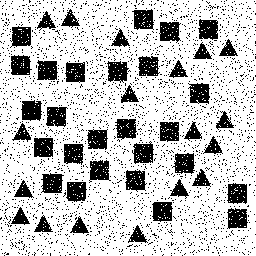
Squares: 26
Triangles: 18
Stars: 0
Total shapes: 44